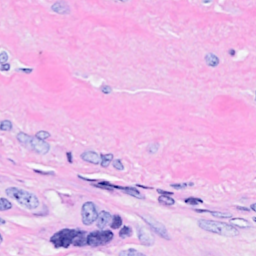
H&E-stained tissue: Breast